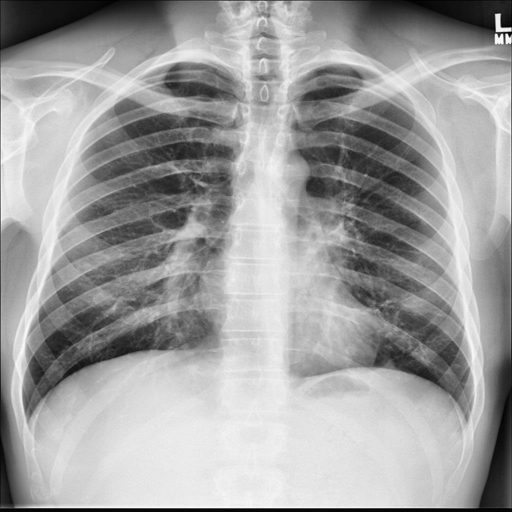
Finding: NORMAL